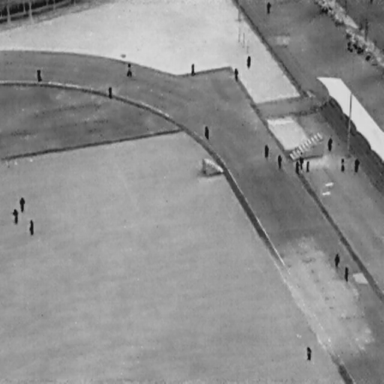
There are 21 People in the infrared image.